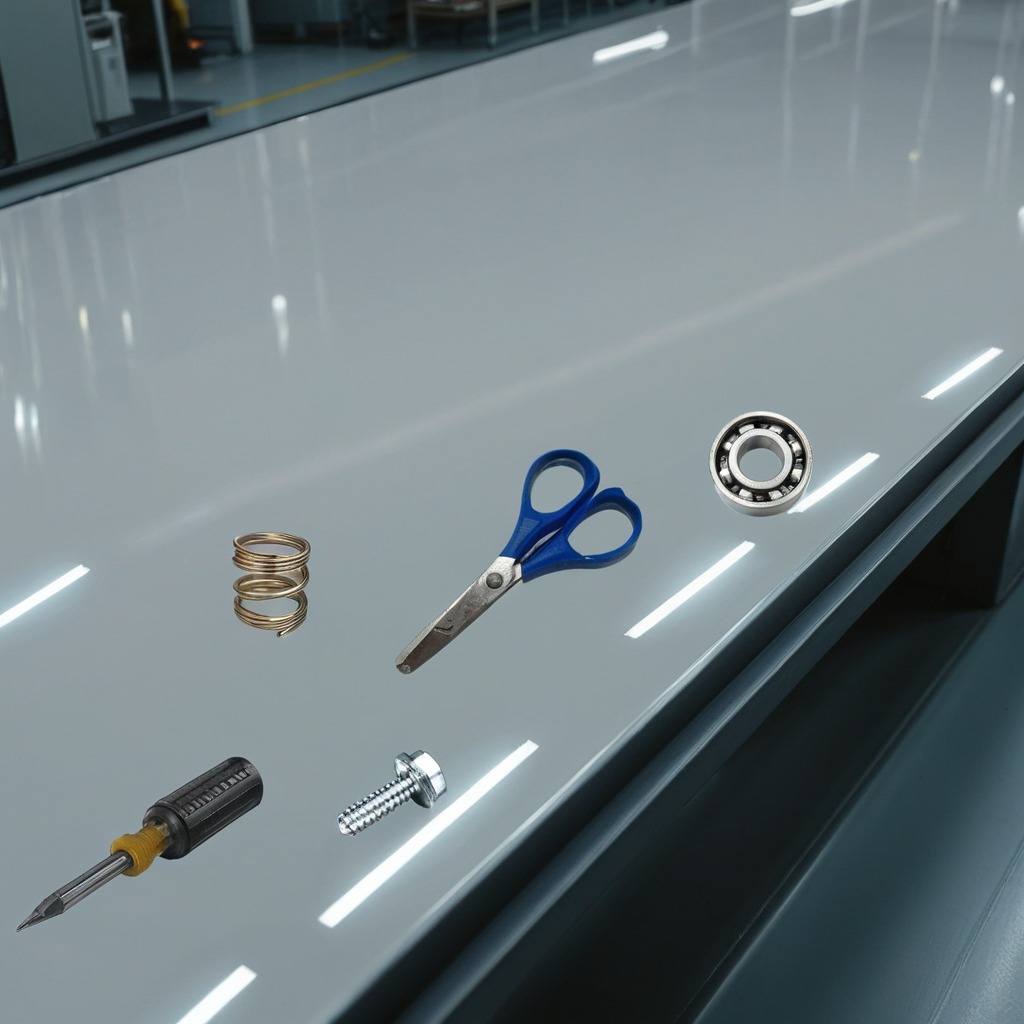
A ball bearing, a machine screw, a coiled metal spring, a screwdriver, and a pair of scissors are lying on a high-gloss table in a ship maintenance bay industrial lighting.